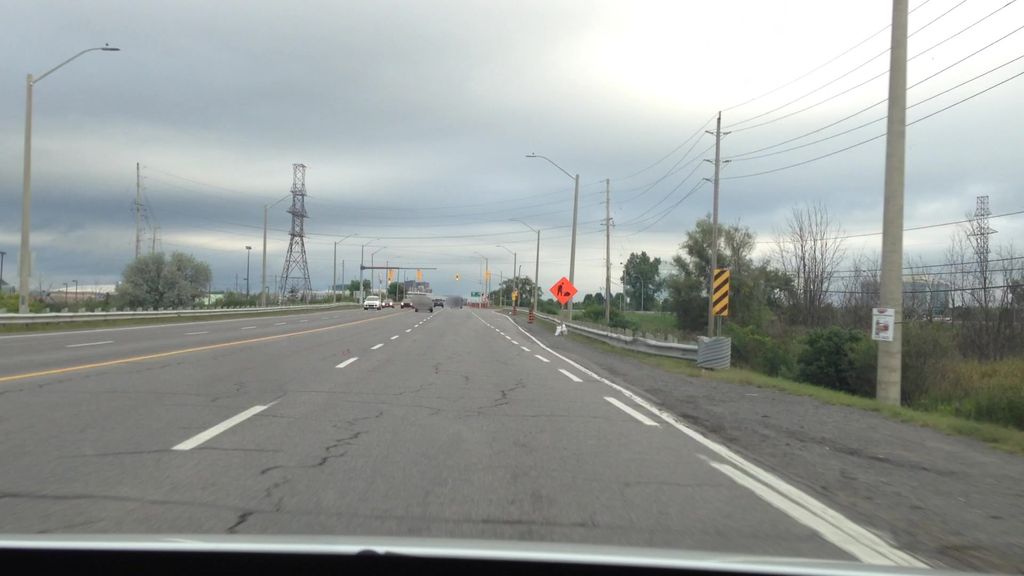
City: ottawa-gatineau